Question: I'm trying to plot a polynomial line to my data, however the plot results in multiple diagonal lines instead of one single curved line.
I've managed to correctly produce a polynomial using a fake dataset, but when I use this subset of my data (below) and attached code, I get multiple straight lines through the data. I have also tried 'fit2 = lm(y ~ I(x^2) + x)' as a variant with no luck.

Any help is greatly appreciated.
'''
x<-c(102.397, 101.863, 101.22, 101.426, 100.718, 100.665, 100.616,
100.844, 100.567, 100.864, 100.779, 101.002, 101.465, 102.291,
101.711, 101.208, 101.252, 100.781, 100.631, 100.87, 100.552,
100.762, 100.62, 101.044, 100.956, 101.3, 102.065, 101.581, 101.136,
101.122, 100.773, 100.55, 100.897, 100.747, 100.738, 100.585,
100.697, 100.487, 100.726, 100.706, 100.809, 101.208, 101.752,
101.498, 101.153, 101.035, 101.076, 100.544, 100.779, 100.792,
100.601, 100.454, 100.682, 100.687, 100.49, 100.552, 100.886,
100.936, 101.288, 101.284, 101.115, 101.026, 101.08, 100.777,
100.637, 100.846, 100.782, 100.492, 100.72, 100.73, 100.598,
100.261, 100.366, 100.563, 100.841)
y<- c(14.32613169, 13.72501806, 21.95599022, 16.48122392, 31.82829181,
49.<PHONE>, 34.80769231, 29.69148033, 37.67365199, 12.75652985,
19.48755851, 15.<PHONE>, 11.97119712, 15.69222982, 14.40972222,
20.<PHONE>, 18.36173722, 32.52930568, 57.40697943, 33.<PHONE>,
43.<PHONE>, 34.<PHONE>, 26.78616511, 16.<PHONE>, 21.<PHONE>,
15.<PHONE>, 16.<PHONE>, 18.29689298, 21.<PHONE>, 15.<PHONE>,
25.<PHONE>, 59.63324601, 26.<PHONE>, 28.93116956, 49.86901643,
49.25615364, 37.<PHONE>, 47.<PHONE>, 29.71848225, 20.51349921,
17.<PHONE>, 22.<PHONE>, 13.41404358, 19.45597049, 20.21563342,
20.82317899, 19.<PHONE>, 54.67094703, 31.24128312, 35.30612245,
52.52072597, 34.42824882, 29.47282163, 28.90414317, 43.49371889,
21.28460091, 17.<PHONE>, 21.67644184, 18.<PHONE>, 16.62439474,
22.60932244, 23.<PHONE>, 18.<PHONE>, 33.44095941, 50.23319083,
28.65369341, 28.86940033, 32.<PHONE>, 18.89804325, 14.54496931,
14.80571684, 43.49477683, 24.98729029, 19.<PHONE>, 14.72747497)
plot(x,y)
fit<-lm(y ~ poly(x, 2))
lines(x, predict(fit), col = "red")
'''
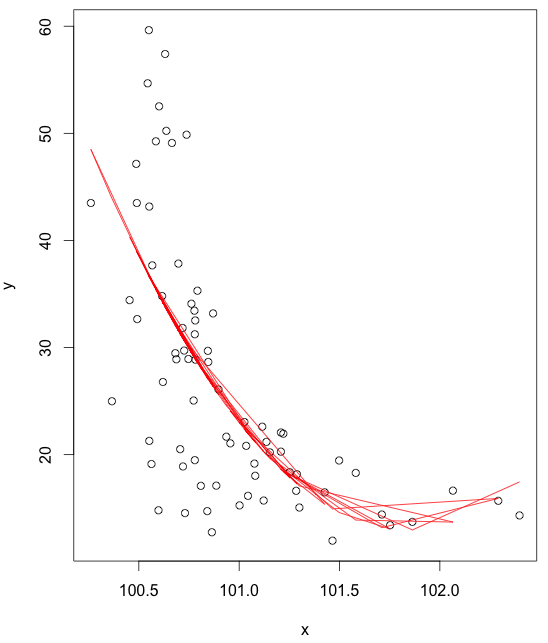
Answer: If you absolutely want to use the generic plotting functions in R, I've figured out the problem. Your x-values aren't in order, and lines simply plots things in order. To fix it, you have to order your x values:
'''
Y<-predict(fit)
df<-data.frame(x,Y)
df2<-df[order(df$x),]
plot(x,y)
lines(df2$x,df2$Y,col="red")
'''